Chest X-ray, PA view. Patient: 78 years old, sex M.
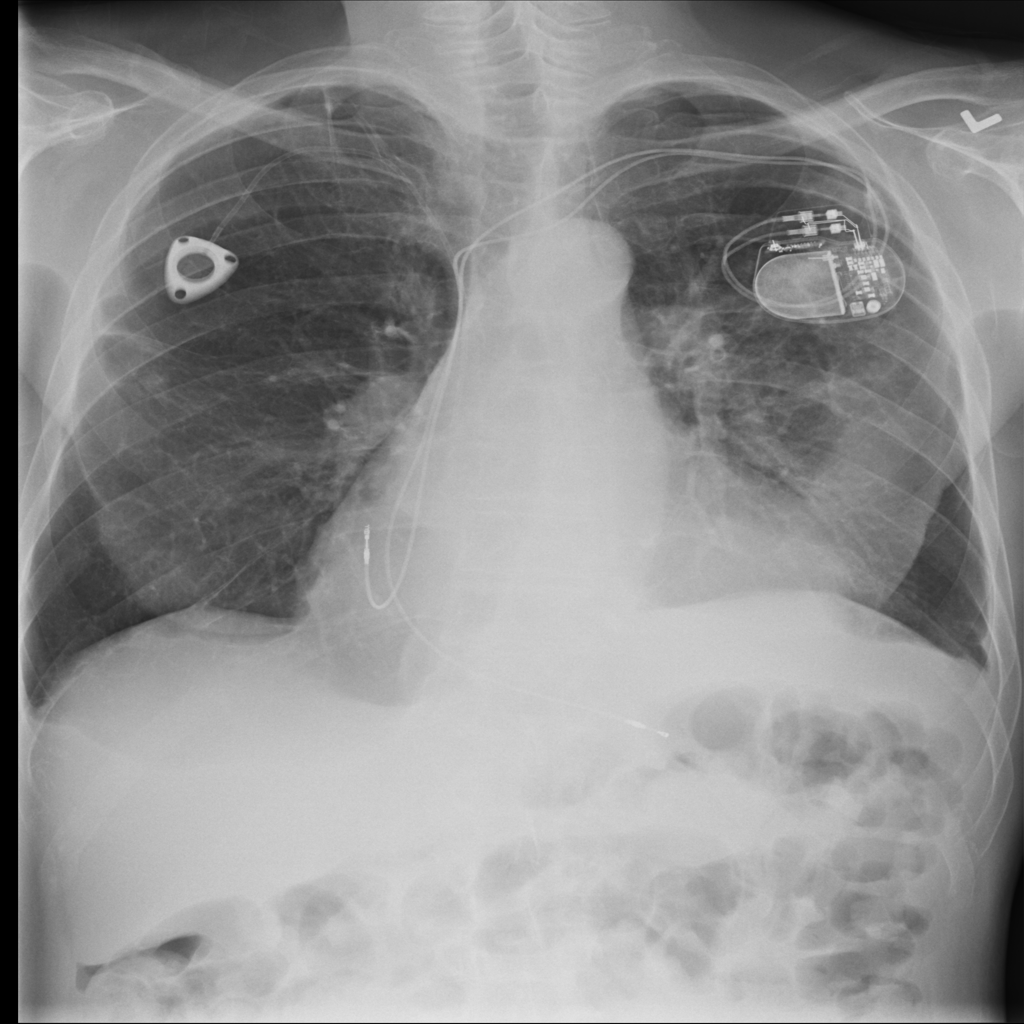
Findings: Infiltration, Pleural_Thickening